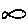
Label: fish